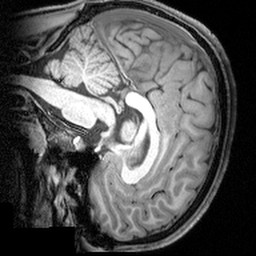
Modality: T1w
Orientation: sagittal
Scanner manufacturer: siemens
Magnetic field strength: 3 T
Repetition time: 1.9 s
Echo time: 0.00397 s